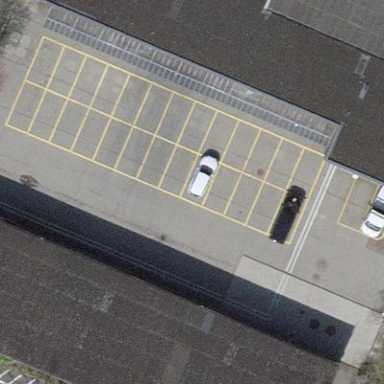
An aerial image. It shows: Parking area with asphalt surface.